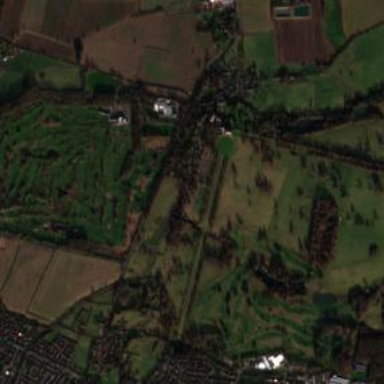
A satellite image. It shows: Golf course with 27 holes.